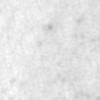
Label: no_change